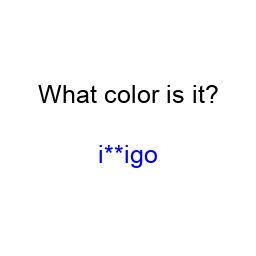
Color: blue
Color name shown: indigo
Background color: white
Question text color: black